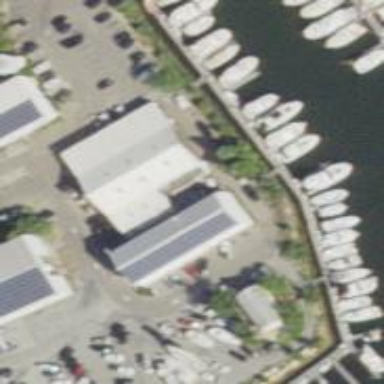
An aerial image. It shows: Marina on leisure land.